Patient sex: M
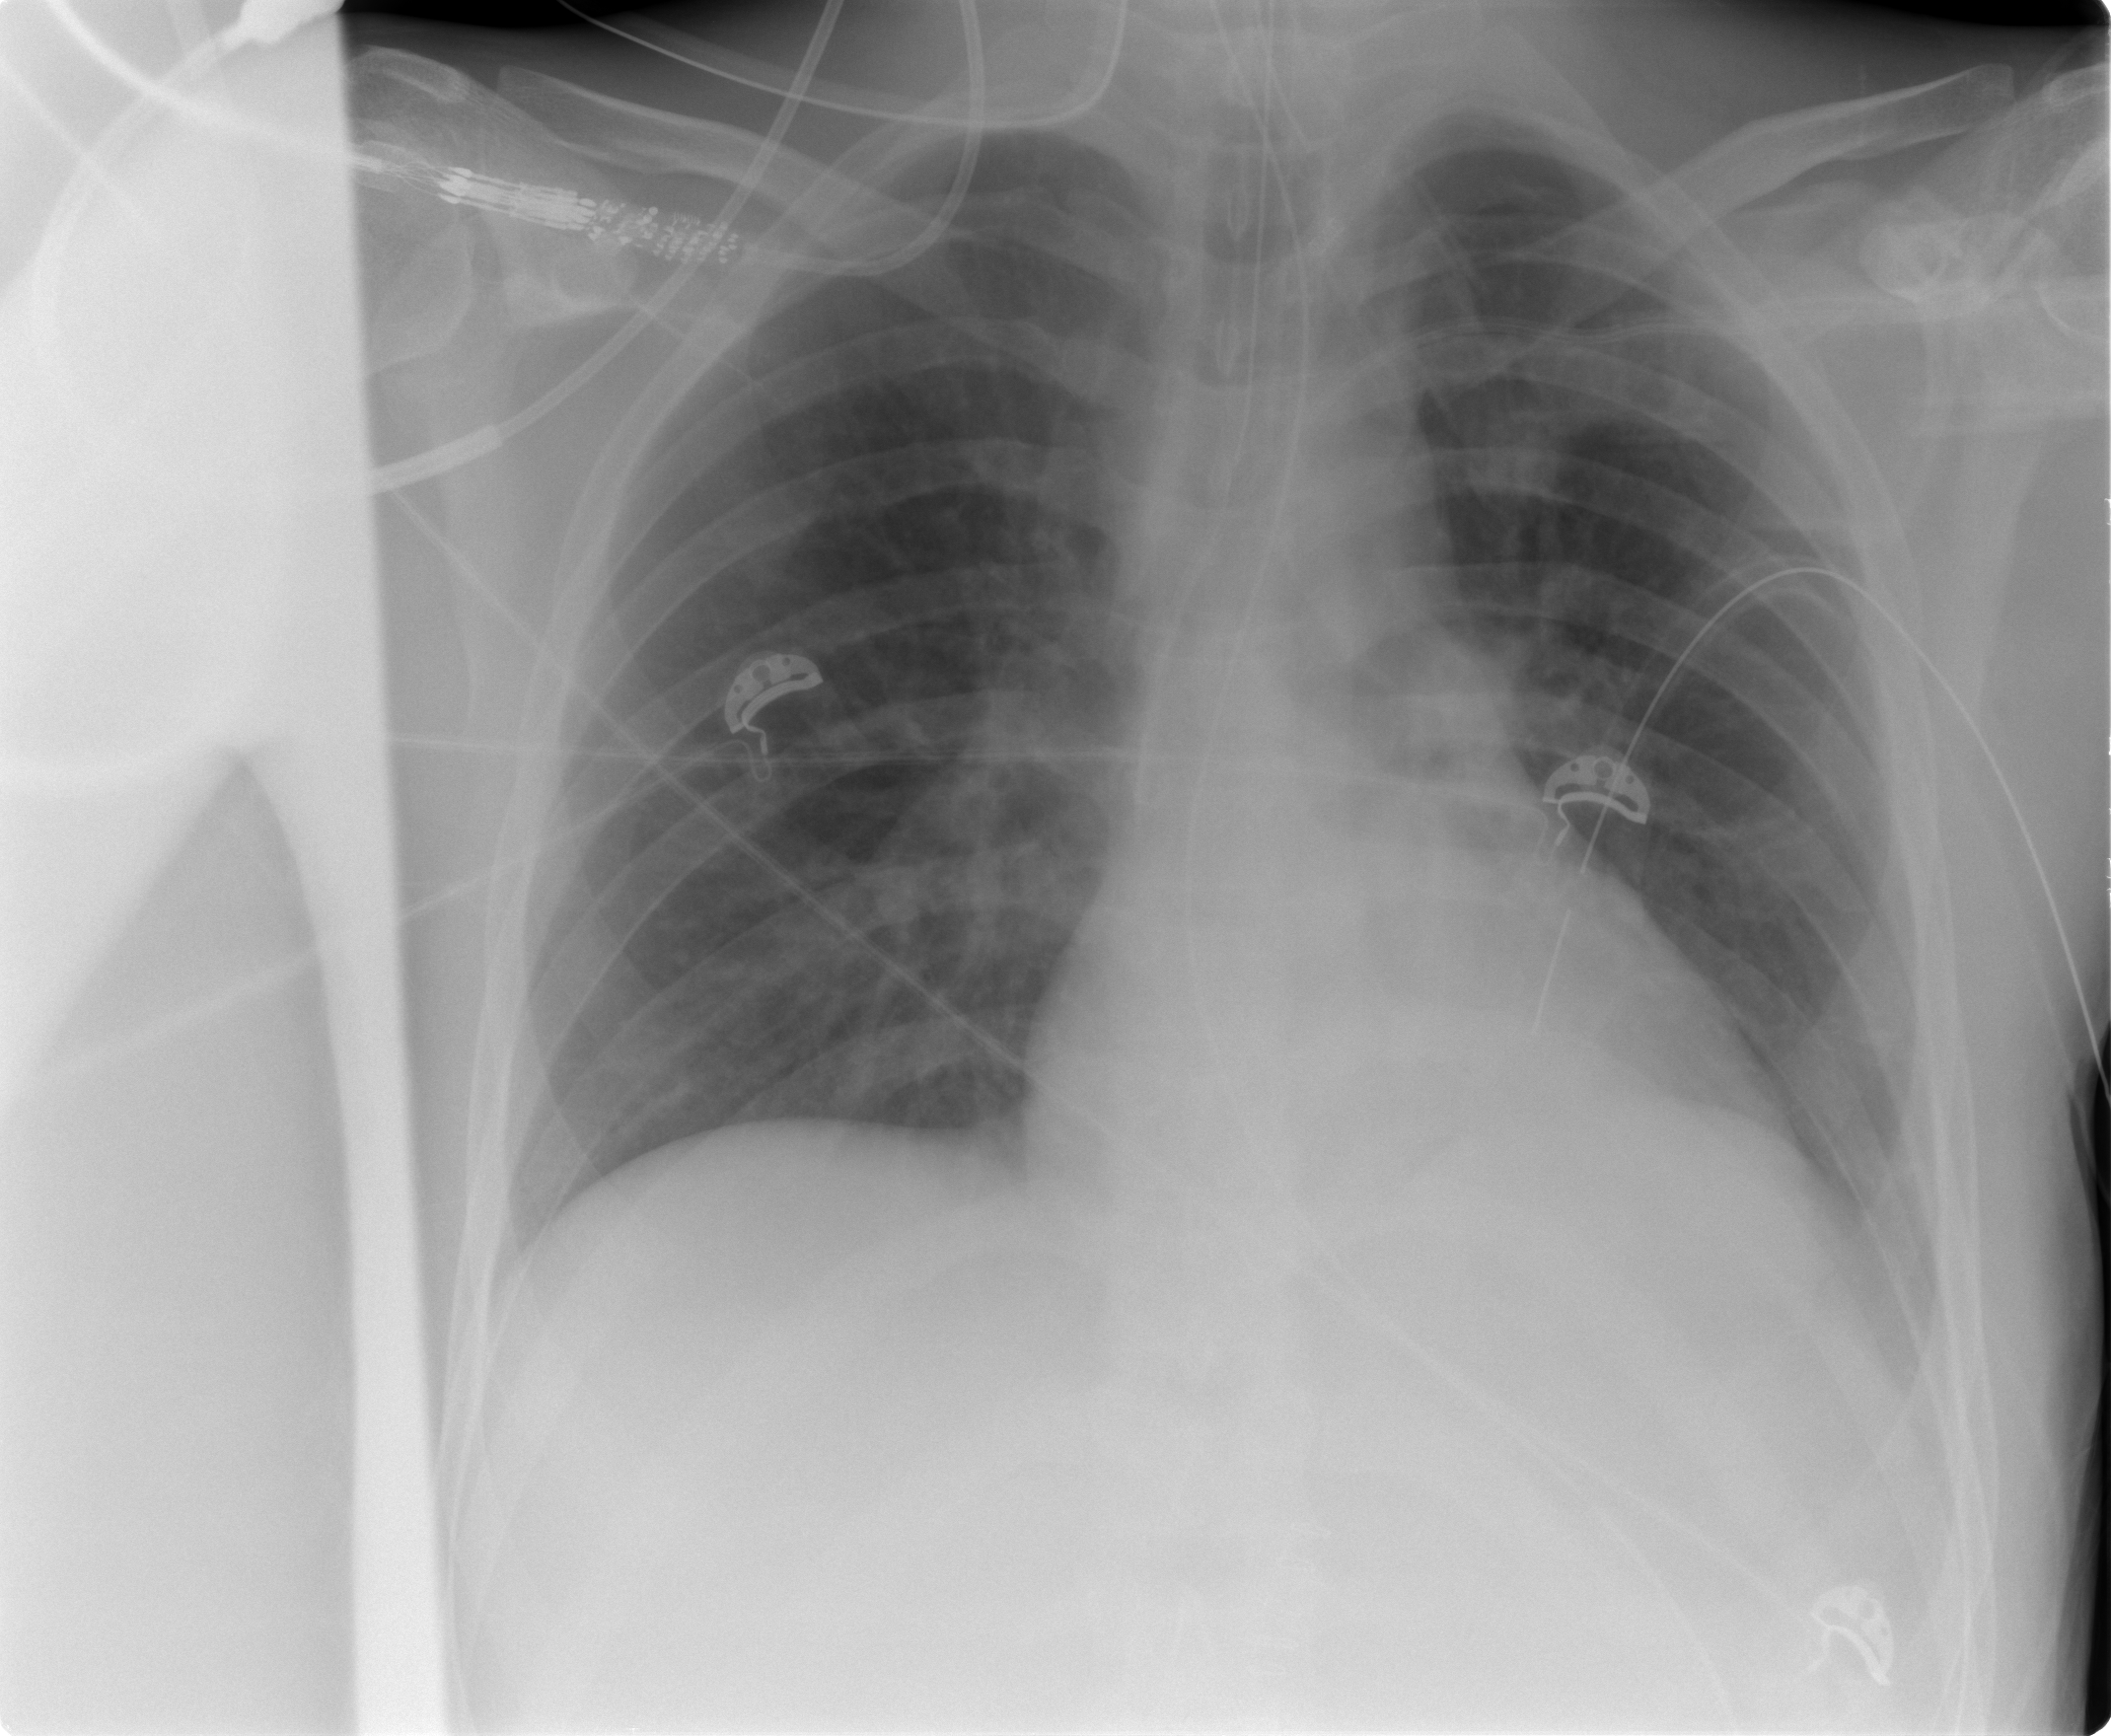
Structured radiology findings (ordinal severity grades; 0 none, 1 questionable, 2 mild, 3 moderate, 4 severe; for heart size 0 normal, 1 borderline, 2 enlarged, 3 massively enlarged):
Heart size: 0
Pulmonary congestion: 0
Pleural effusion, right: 0
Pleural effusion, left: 2
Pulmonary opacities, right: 0
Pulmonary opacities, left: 0
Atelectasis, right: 0
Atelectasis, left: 0